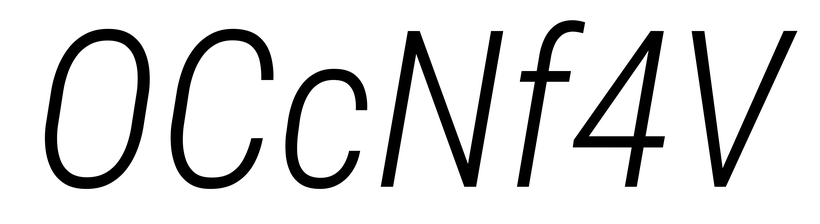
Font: Roboto-Italic_Condensed_Light_Italic